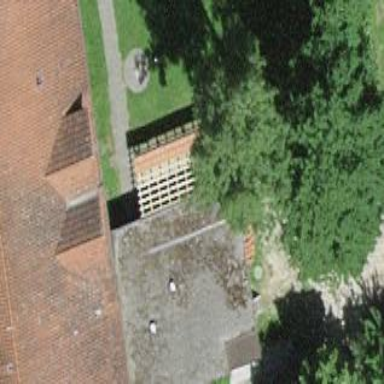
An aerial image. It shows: Building with flat roof.